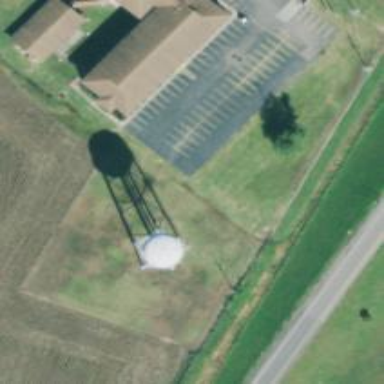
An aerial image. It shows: Water tower that is man-made.